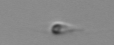
Label: flagellate_morphotype3